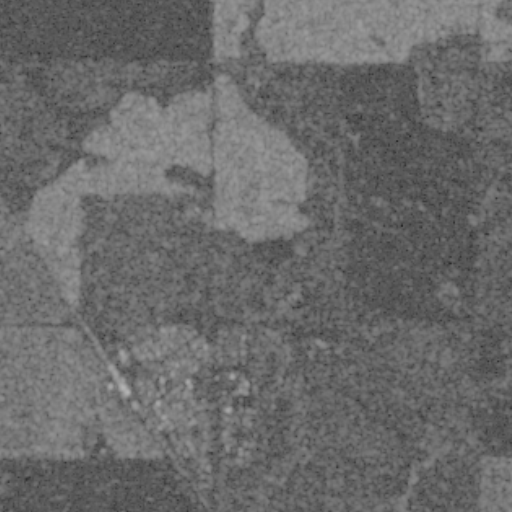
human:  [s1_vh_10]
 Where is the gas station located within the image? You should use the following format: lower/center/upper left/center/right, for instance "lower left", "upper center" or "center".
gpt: The gas station is located in the lower left of the image.
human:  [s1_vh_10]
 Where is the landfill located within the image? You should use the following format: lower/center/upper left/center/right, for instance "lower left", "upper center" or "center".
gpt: The landfill is located in the lower left of the image.
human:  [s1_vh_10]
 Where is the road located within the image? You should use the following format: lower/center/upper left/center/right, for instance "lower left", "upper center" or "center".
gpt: There is no road in the image.

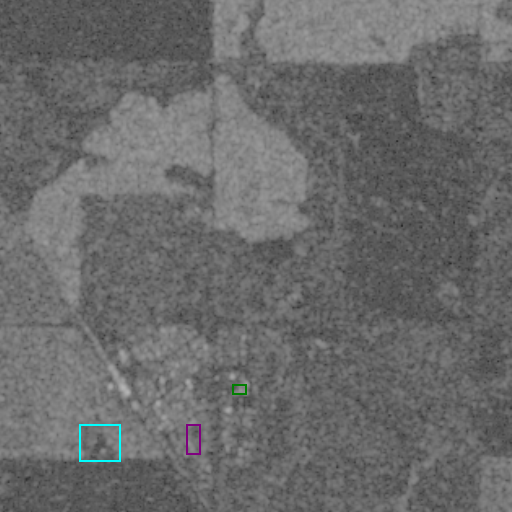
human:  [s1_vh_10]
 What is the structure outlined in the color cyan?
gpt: The structure outlined in cyan is a landfill.
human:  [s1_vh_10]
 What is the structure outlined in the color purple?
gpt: The structure outlined in purple is a park.
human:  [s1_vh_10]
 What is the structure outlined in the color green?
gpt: The structure outlined in green is a building.
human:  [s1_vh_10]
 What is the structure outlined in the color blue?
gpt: There is no blue outline.